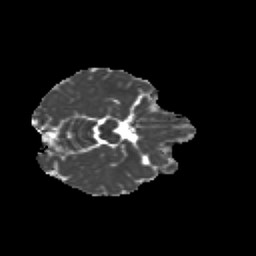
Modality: MD
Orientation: axial
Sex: male
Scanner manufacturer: siemens
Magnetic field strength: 3 T
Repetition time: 5 s
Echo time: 0.071 s